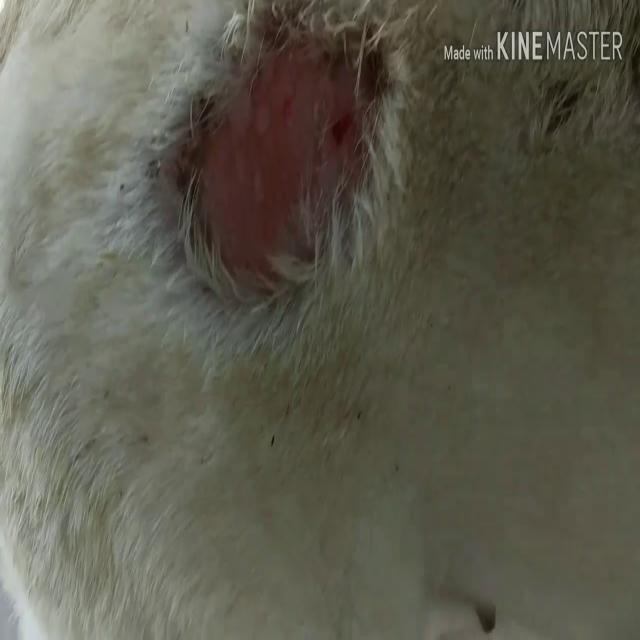
Canine dermatitis — inflammation of the skin presenting with erythema, pruritus, papules, and excoriation. May be allergic, contact, or atopic in origin.